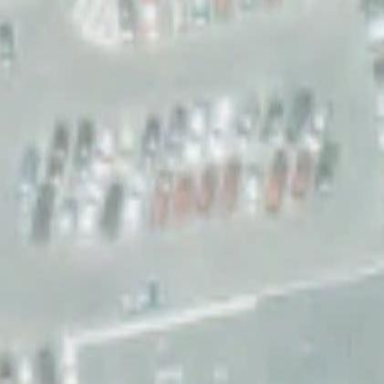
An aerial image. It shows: Parking area.